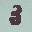
Label: 3